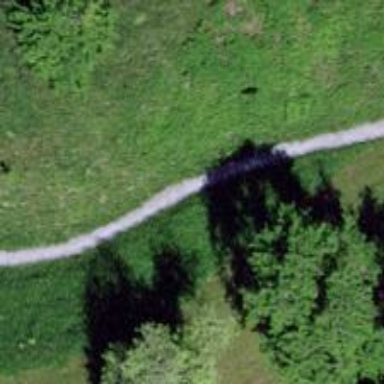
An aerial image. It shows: Path with fine gravel surface.